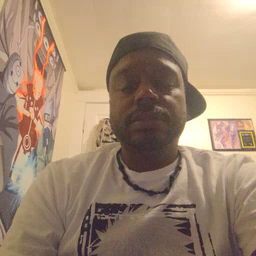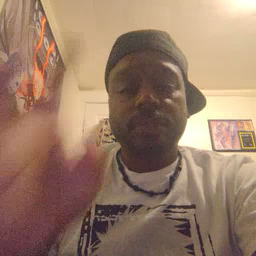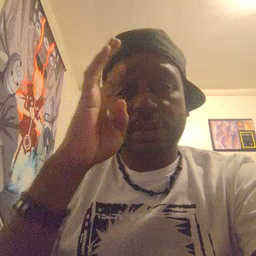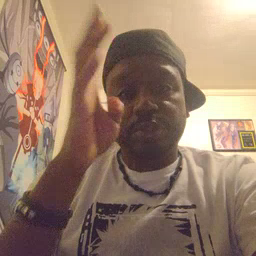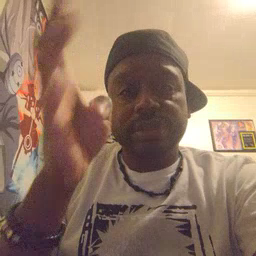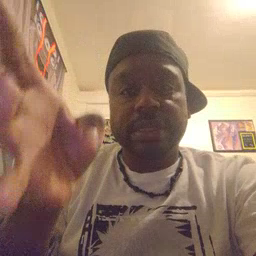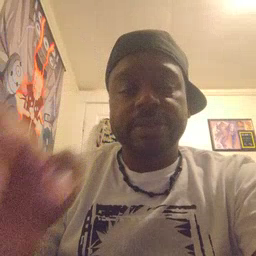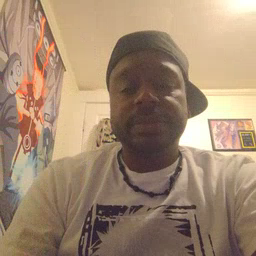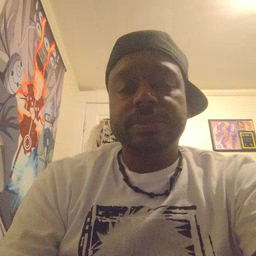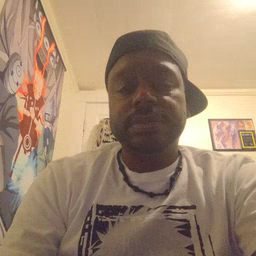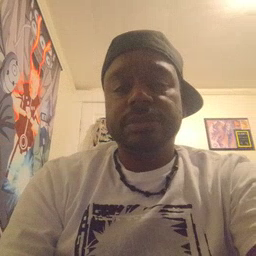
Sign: pretend